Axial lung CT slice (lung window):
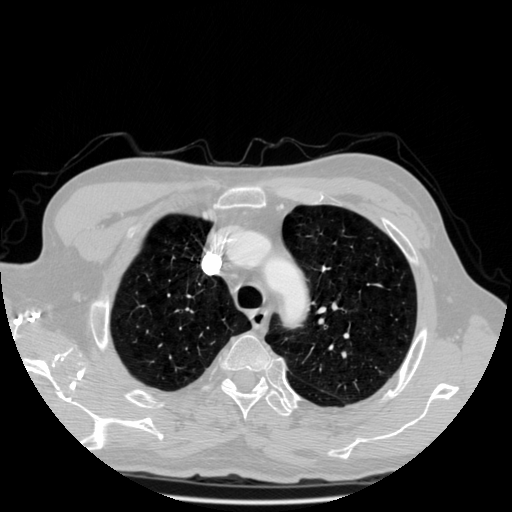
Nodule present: no